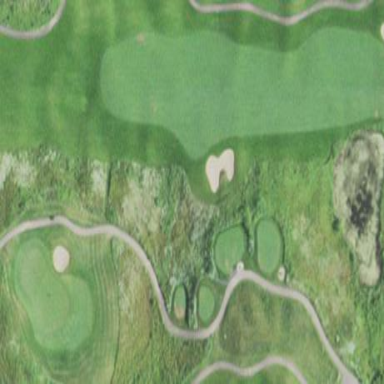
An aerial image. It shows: Rough area in golf course.